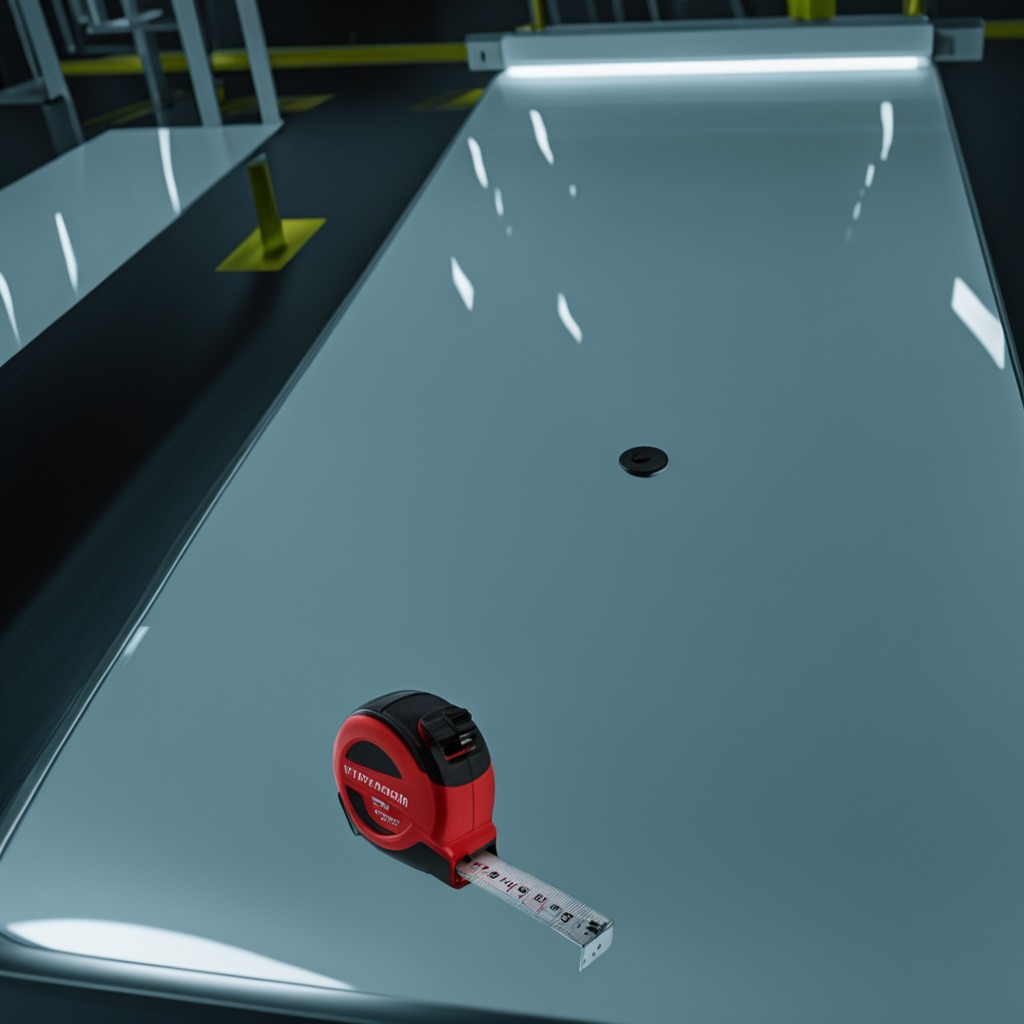
A measuring tape is lying on the high-gloss table.